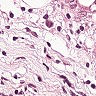
Metastatic tissue present: yes